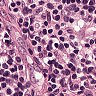
Metastatic tissue present: no